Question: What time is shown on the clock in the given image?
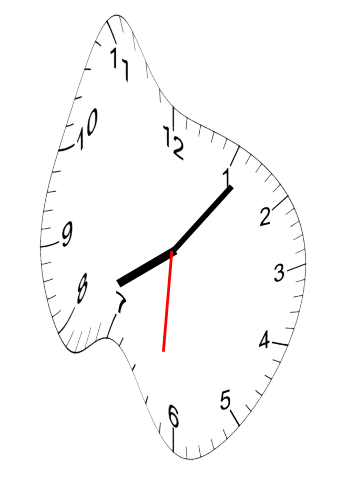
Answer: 08:06:31